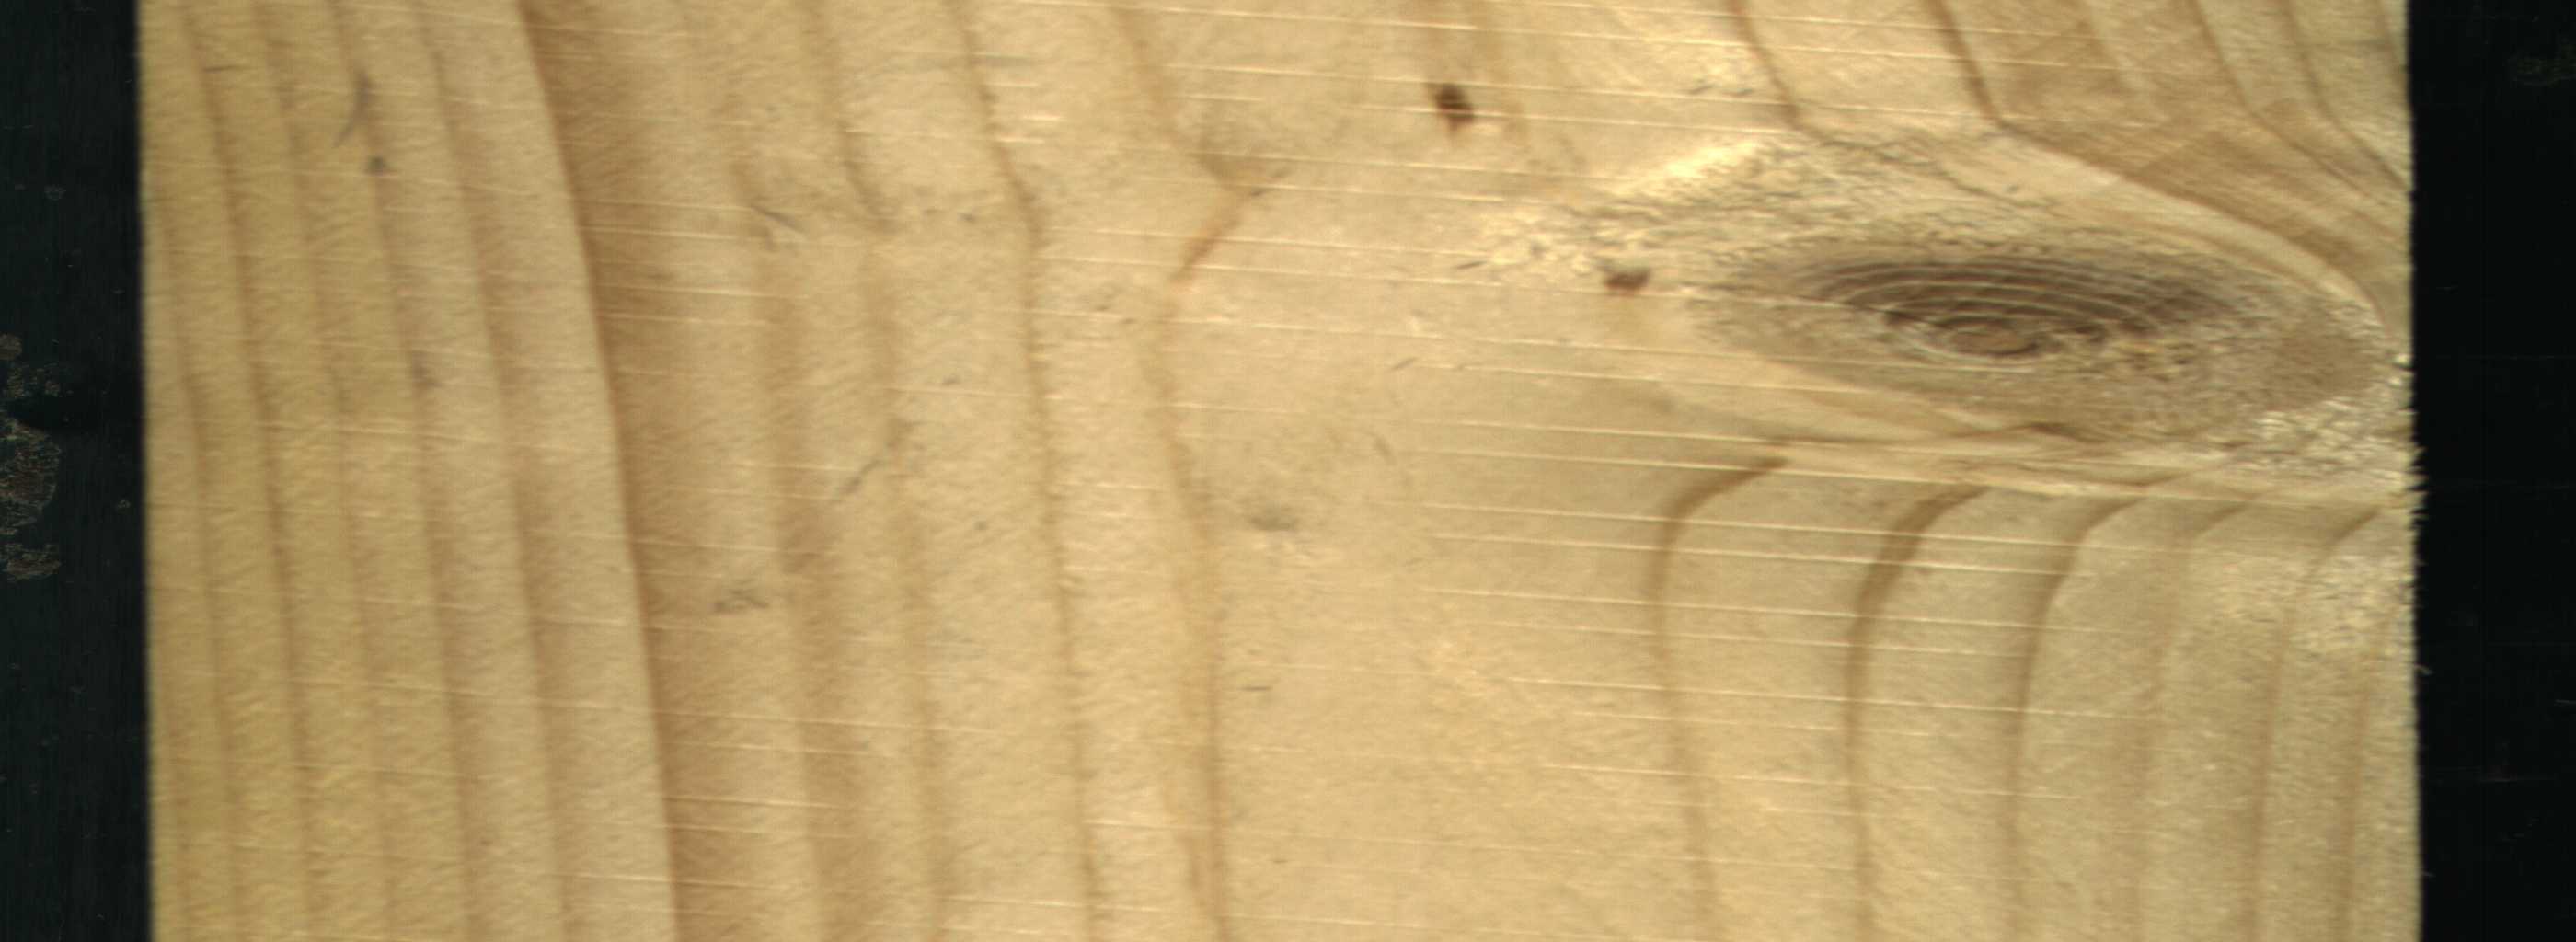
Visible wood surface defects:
resin
knot_with_crack
knot_with_crack
knot_with_crack
Live_Knot